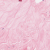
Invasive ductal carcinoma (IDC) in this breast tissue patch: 0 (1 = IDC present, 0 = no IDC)